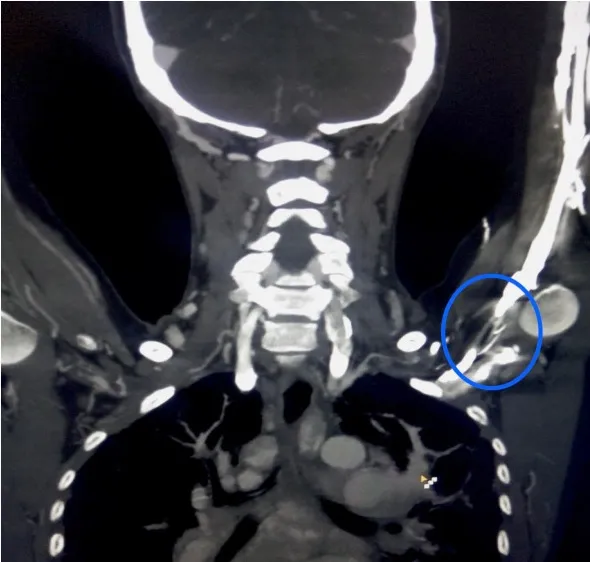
Computed tomography (CT) aortogram showing stenosis of left subclavian artery with almost complete block at distal part and proximal left axillary artery.
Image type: radiology (ct)